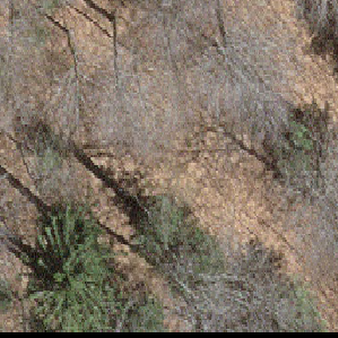
Label: other